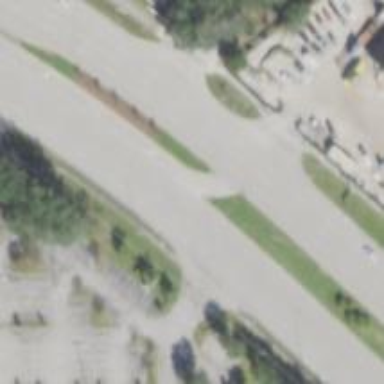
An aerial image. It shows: Primary link highway with asphalt surface.